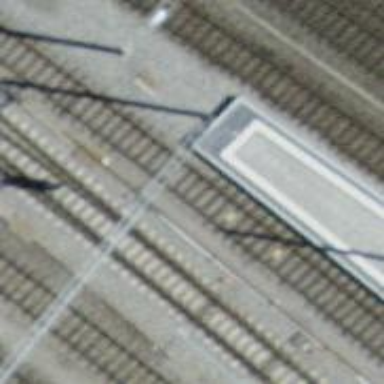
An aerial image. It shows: Railway signal.